Question: Just want to ask a few questions about this example:

What is the best way to do this 3 column layout these days? Of course there were tables and now there are divs etc etc. What the greatest way to accomplish this? If it was totally up to me I'd have a container div, containing 3 other ones. Set to 'width: 33%;' and 'display: inline;'
Also, how does one get those vertical dividers? Again as far as I know you use that in a table and only display certain borders by which you get a vertical rule effect.
But what's the best way these days to get this effect? Having html5 and css3 in your toolbox..
Thanks in advance!
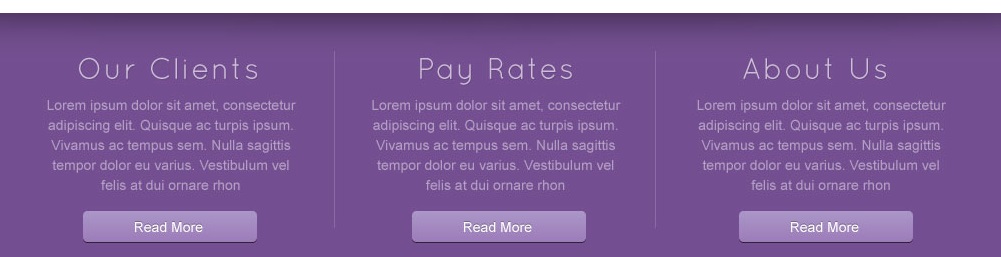
Answer: Try this
'''
<div class="outer">
<div class="wrap">
<div class="sub">Lorem Ipsum</div>
<div class="sub">Lorem Ipsum </div>
<div class="sub">Lorem Ipsum </div>
</div>
</div>
'''
'''
.outer {
background: #734e91;
padding: 12px;
}
.wrap {
margin: 0 auto;
}
.sub {
padding: 12px;
width: 32%;
height: 150px;
background: #734e91;
display: table-cell;
border-right: solid #a175c4 1px;
}
.sub:last-child {
border: 0px;
}
'''
<URL>